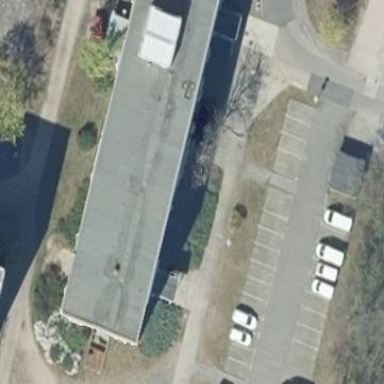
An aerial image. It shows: Office building.